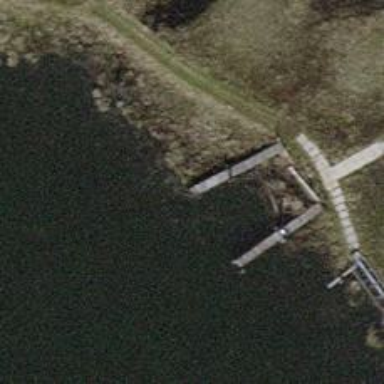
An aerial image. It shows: Boardwalk path crossing over the road.